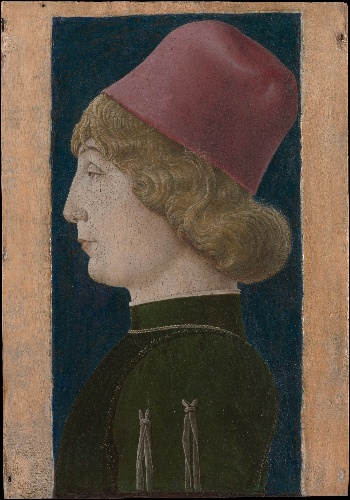
Title: Portrait of a Young Man
Artist: Cosmè Tura (Cosimo di Domenico di Bonaventura)
Artist bio: Italian, Ferrara ca. 1433–1495 Ferrara
Date: 1470s
Object type: Painting
Classification: Paintings
Medium: Tempera on wood
Dimensions: Overall 11 1/8 x 7 3/4 in. (28.3 x 19.7 cm); painted surface 10 3/4 x 5 1/2 in. (27.3 x 14 cm)
Department: European Paintings
Credit line: Bequest of Benjamin Altman, 1913
Accession year: 1914
Repository: Metropolitan Museum of Art, New York, NY
Tags: Men|Profiles|Portraits